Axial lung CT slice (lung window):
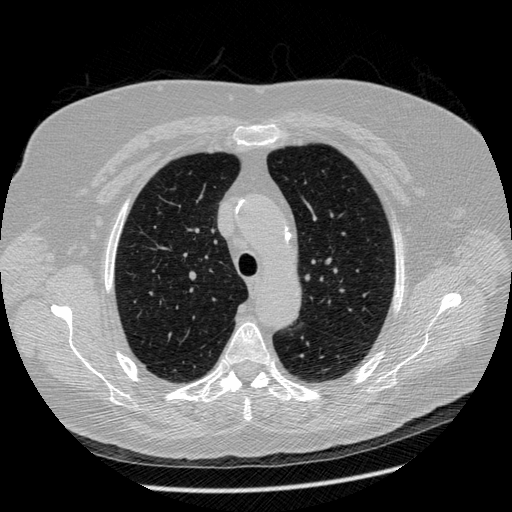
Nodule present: no